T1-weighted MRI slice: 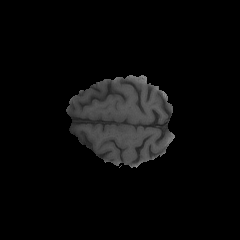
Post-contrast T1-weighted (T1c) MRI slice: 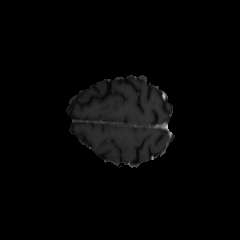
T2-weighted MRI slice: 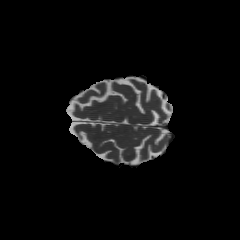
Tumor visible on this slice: no